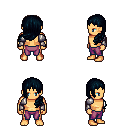
a pixel art fantasy rpg character, male body template, human, tanned skin, steel arm armor, magenta pants, raven left-swept hairstyle, four views (front, back, left, right), 2x2 character sprite sheet, small pixel art, hard edges, no anti-aliasing